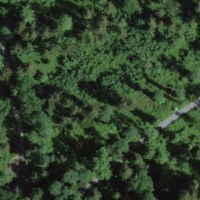
EUNIS habitat code: 43
Species observed at this site:
Prunella vulgaris
Lysimachia nemorum
Geum rivale